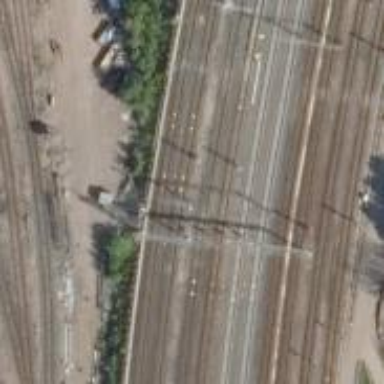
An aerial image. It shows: Railway signal.